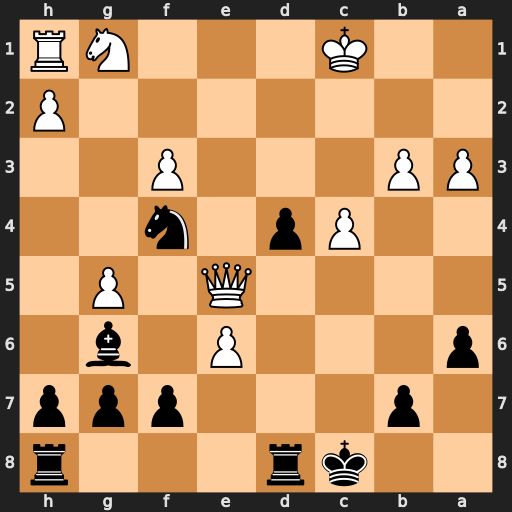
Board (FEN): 2kr3r/1p3ppp/p3P1b1/4Q1P1/2Pp1n2/PP3P2/7P/2K3NR
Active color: b
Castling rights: -
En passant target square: -
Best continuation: Nd3+ Kd2 Nxe5